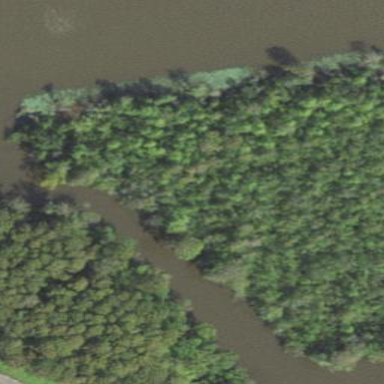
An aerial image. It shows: Swampy wetland area.